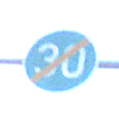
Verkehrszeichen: EndeMindestgeschwindigkeit
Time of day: MorningAfternoon
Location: Outdoor (Nature)
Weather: PartlyCloudy
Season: NotSpecified
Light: Natural